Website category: book
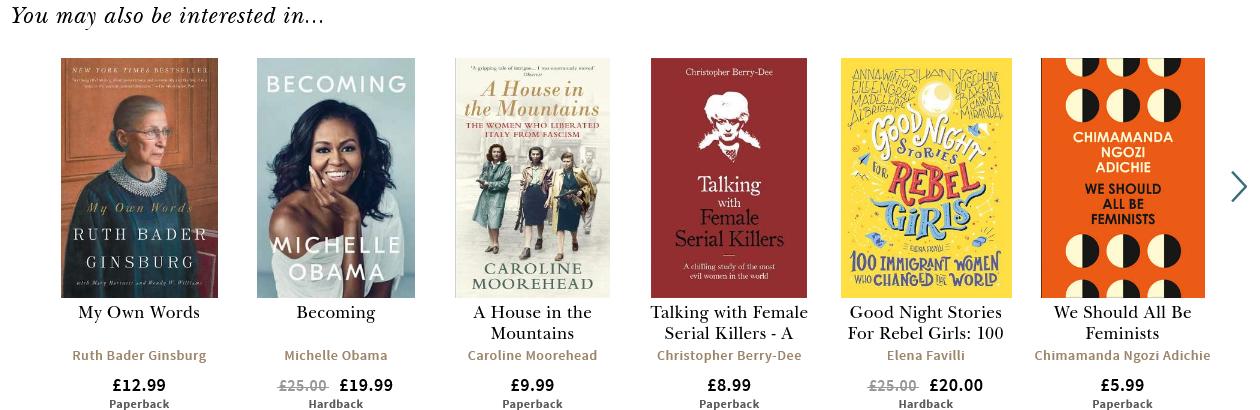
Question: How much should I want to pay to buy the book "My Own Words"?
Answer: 12.99

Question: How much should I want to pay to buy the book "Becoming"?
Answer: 19.99

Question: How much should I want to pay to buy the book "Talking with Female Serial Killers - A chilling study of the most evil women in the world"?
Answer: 8.99

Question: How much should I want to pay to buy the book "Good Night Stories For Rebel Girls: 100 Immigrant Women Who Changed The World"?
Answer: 20.00

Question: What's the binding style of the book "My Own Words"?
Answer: Paperback

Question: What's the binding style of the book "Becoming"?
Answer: Hardback

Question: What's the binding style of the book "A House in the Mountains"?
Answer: Paperback

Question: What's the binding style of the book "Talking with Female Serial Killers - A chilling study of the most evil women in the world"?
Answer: Paperback

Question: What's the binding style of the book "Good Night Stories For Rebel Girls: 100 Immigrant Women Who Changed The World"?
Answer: Hardback

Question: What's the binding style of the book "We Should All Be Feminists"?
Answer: Paperback

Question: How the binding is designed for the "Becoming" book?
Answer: Hardback

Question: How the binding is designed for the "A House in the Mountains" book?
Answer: Paperback

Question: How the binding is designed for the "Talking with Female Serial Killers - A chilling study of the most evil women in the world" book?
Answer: Paperback

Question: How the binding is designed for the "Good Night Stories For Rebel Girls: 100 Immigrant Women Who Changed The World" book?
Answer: Hardback

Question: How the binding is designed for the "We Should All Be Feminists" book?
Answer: Paperback

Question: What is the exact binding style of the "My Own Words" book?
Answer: Paperback

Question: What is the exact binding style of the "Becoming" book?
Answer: Hardback

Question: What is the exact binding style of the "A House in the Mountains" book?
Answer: Paperback

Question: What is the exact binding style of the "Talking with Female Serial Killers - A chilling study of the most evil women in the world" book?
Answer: Paperback

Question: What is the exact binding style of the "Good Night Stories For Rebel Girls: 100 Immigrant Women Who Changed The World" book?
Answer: Hardback

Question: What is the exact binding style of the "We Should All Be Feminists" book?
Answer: Paperback

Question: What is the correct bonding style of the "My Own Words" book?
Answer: Paperback

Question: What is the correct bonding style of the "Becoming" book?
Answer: Hardback

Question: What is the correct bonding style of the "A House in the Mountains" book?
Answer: Paperback

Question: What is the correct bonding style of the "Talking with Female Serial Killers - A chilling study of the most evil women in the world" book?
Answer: Paperback

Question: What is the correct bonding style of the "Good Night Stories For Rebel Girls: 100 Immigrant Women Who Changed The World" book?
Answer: Hardback

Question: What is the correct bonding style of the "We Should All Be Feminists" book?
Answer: Paperback

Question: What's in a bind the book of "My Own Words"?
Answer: Paperback

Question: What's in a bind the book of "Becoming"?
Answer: Hardback

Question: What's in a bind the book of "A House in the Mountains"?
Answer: Paperback

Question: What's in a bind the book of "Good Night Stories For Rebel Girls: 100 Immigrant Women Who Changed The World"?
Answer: Hardback

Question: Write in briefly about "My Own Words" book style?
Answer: Paperback

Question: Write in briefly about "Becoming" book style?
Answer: Hardback

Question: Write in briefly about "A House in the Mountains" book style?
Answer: Paperback

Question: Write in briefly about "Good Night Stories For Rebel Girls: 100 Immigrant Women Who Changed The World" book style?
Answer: Hardback

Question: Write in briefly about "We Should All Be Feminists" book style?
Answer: Paperback

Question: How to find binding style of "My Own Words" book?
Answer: Paperback

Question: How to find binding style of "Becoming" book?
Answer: Hardback

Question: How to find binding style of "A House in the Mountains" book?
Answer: Paperback

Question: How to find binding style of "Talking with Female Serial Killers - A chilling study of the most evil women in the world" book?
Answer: Paperback

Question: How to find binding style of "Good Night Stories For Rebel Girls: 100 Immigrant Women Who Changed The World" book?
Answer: Hardback